Interaction volume radius: 10 \u00c5
Interaction volume height: 20 \u00c5
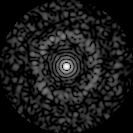
Disorder parameter: 0.8227